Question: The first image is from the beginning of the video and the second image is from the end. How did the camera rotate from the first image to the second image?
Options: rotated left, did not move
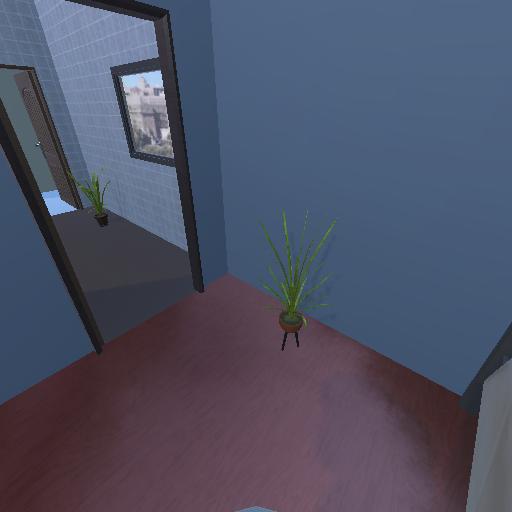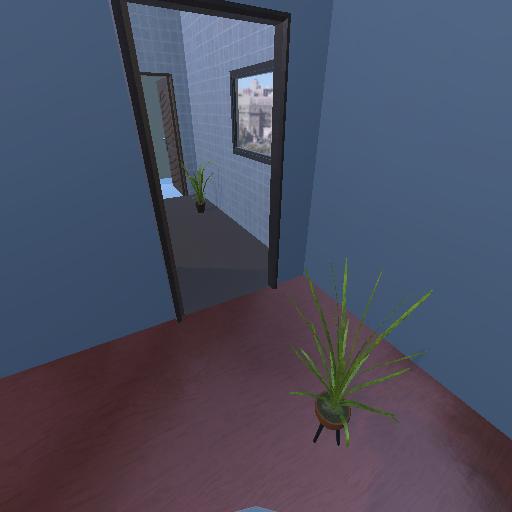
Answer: rotated left